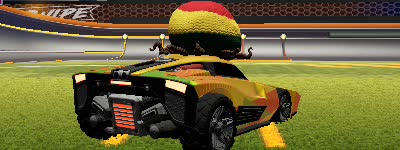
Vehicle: breakout